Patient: sex F, age 73
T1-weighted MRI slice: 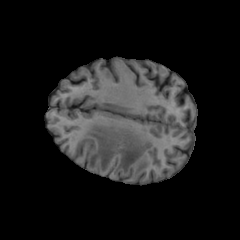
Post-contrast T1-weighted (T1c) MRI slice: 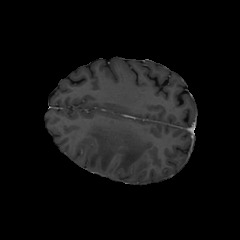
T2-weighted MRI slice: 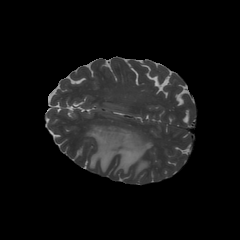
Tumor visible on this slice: yes
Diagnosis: Glioblastoma, IDH-wildtype
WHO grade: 4